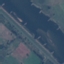
Label: River